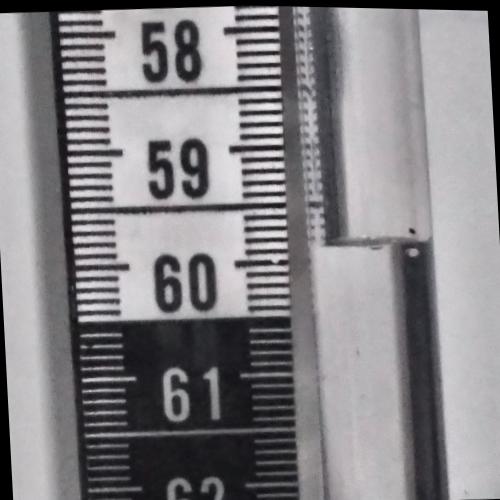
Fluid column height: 59.9 cm